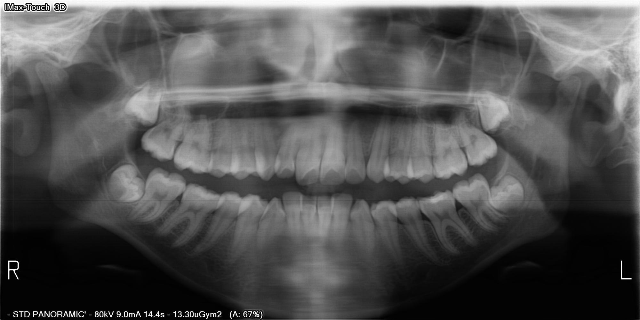
adult